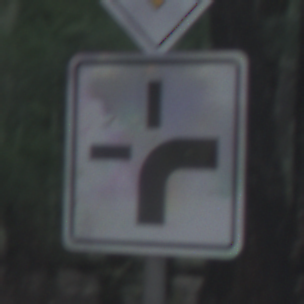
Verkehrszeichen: VerlaufVorfahrtsstrasse3
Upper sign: Vorfahrtsstrasse
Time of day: SunriseSunset
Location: Outdoor (Nature)
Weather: NotSpecified
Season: Autumn
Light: Natural